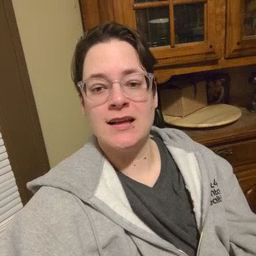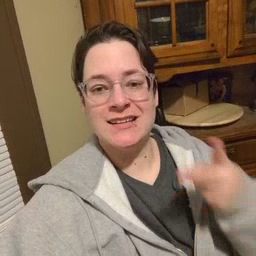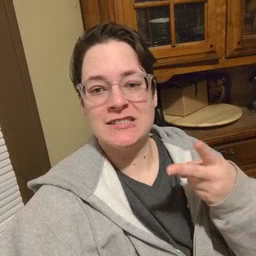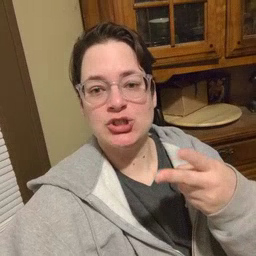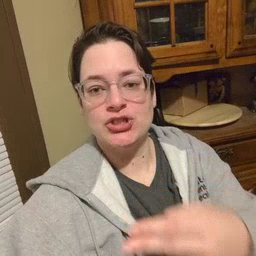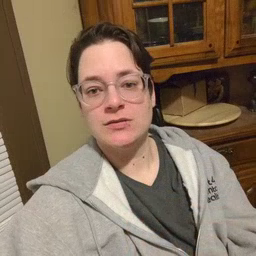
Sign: scissors